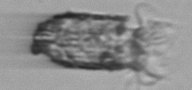
Label: Tintinnopsis